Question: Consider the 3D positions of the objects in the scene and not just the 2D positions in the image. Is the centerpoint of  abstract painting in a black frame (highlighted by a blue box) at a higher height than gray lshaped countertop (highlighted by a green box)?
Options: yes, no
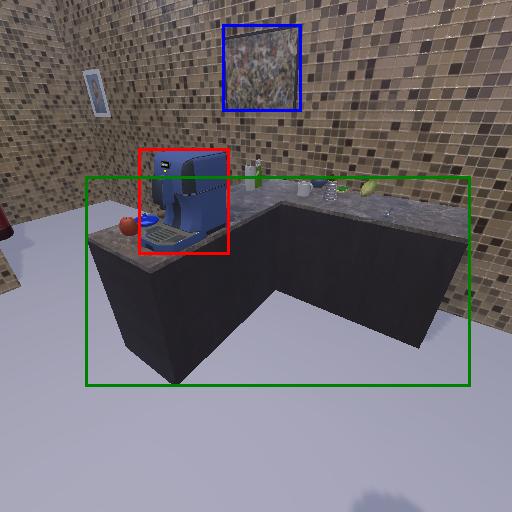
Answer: yes